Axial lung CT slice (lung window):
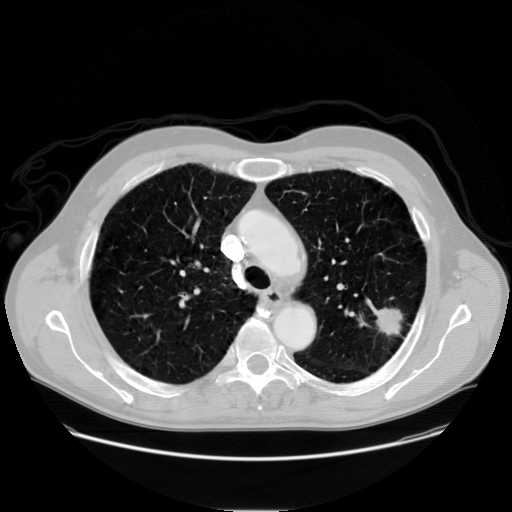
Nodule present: yes
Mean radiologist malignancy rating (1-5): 4.75